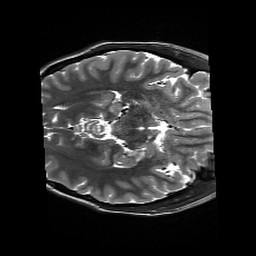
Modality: T2w
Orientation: axial
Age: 19
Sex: female